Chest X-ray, PA view. Patient: 60 years old, sex M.
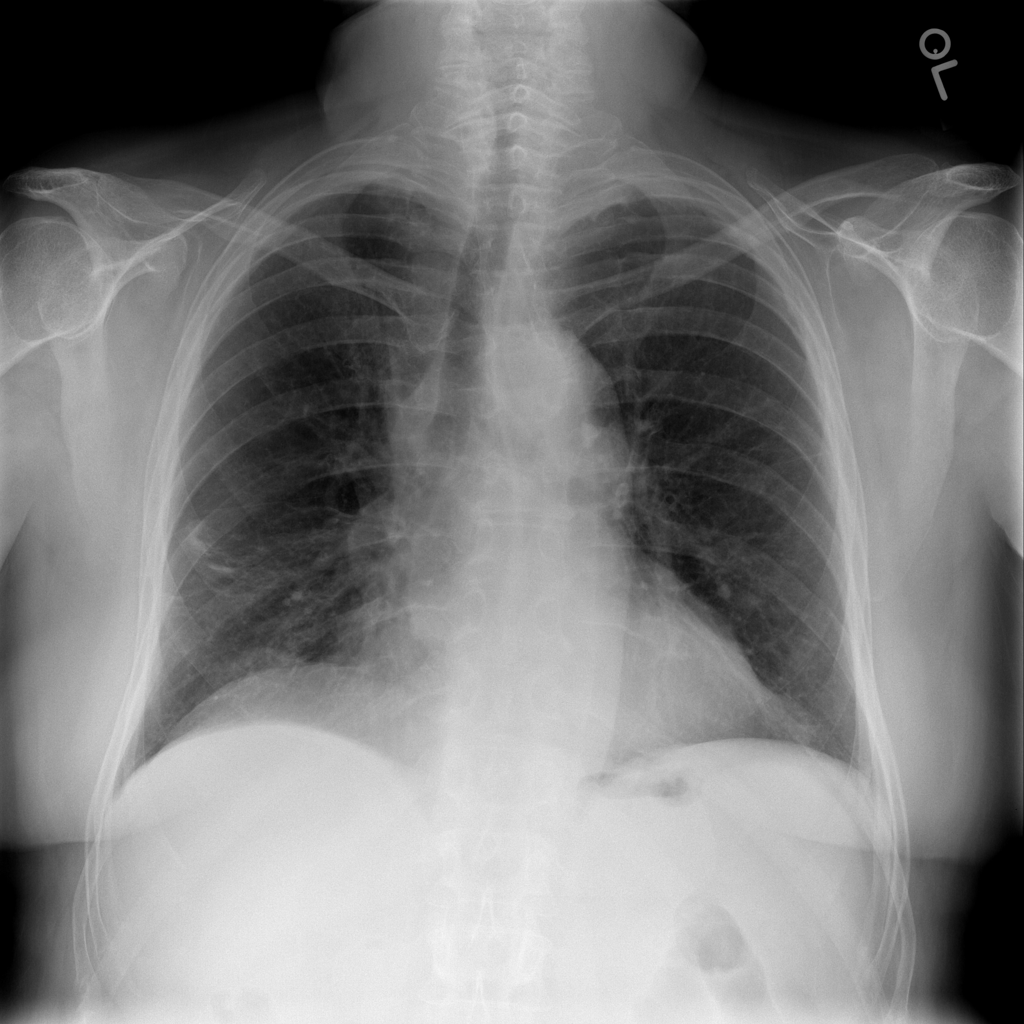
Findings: Infiltration